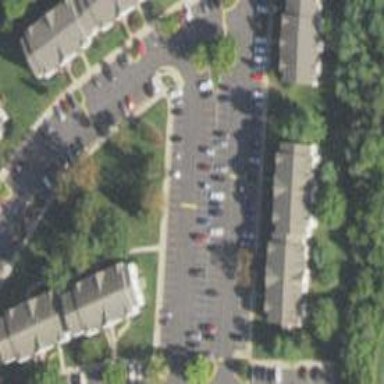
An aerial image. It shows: Residential road with asphalt surface. There is sidewalk on the left side.